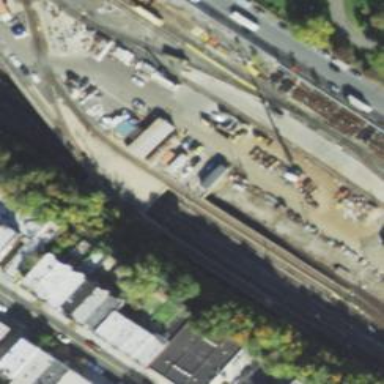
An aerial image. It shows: Yard area used for services next to electrified rail track with overhead electrification.